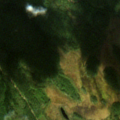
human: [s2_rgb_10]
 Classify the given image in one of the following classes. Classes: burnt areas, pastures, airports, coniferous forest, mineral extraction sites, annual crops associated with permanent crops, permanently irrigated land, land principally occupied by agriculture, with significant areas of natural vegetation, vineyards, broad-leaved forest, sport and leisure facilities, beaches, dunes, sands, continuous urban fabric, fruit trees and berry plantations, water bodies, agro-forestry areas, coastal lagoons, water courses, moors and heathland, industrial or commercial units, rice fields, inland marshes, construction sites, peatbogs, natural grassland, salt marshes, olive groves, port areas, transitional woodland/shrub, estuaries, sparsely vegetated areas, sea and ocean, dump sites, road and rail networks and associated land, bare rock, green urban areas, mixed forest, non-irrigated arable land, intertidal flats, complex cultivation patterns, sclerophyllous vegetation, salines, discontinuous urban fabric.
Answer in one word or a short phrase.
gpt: coniferous forest, mixed forest, peatbogs